Question: I have a node.js app Using express and 3 layers (controllers, api and models).
The controller asks the API layer to post, edit or add objects (promise styled). The API validates and executes the request (using the model layer (mongoose)). the controller must tells the client whether his request has been accepted or not by rendering error page or flash messages.
Here is a small chart showing the main structure.

Here is a piece of example:
'''
Controller:
exports.doEdit = function(req, res) {
var args;
args = req.body;
return app.api.mods.edit(req.getUserId(), req.params.id, args.name, args.value).then(function(status) {
return res.send(200, "Saved!");
}).fail(function(err) {
return res.send(400, err.message);
});
};
API Layer:
/*
Edit a mod
@param userid the current logged user id
@param slug the slug of the mod
@param field the field to be edited
@param value the new value
@permission mod:edit
*/
exports.edit = (function(userid, slug, field, value, callback) {
return canThis(userid, "mod", "browse").then(function(can) {
var Mod;
Mod = mongoose.model("Mod");
return Mod.findOne({
slug: slug
}, function(err, mod) {
if (can === false && mod._id !== userid) {
return callback(new Error("unauthorized"));
}
if (err || !mod) {
if (err) {
console.log(err);
}
return callback(new Error("Please try again"));
}
mod[field] = value;
mod.save();
return callback("ok");
});
});
}).toPromise(this);
'''
I thought of adding a JSON object like that
'''
{
status: "error",
code: "404",
id: "not_found",
message: "Not found"
}
'''
The whole project can be seen here : <URL>
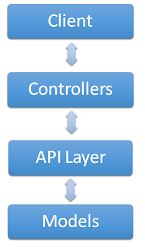
Answer: If i understand you right, you're asking about how to propagate the error to the client with enough information.
first of all, javascript is dynamic, so you could just add the properties you need to your Error instance before passing it to the callback/response.
'''
if (can === false && mod._id !== userid) {
var error = new Error("unauthorized")
error.code = 401
error.id = "not_authorized"
return callback(error);
}
'''
Don't forget that in the matter of separation of concerns, every layer has it's own semantics and it has to encapsulate the lower layers. This is also true for error handling. Sometimes it is suitable to let the error just bubble up, but in most of the time this is bad, or at least bad user experience. So at least in the Controller you should transform any error bubbling up here to user/client-friendly http error codes. For this you have to think about what does an error mean to the upper next layer.
so the code like 'res.send(404, err.message)' is easy, but not very helpful. If you really want to do a good error handling then you have to do a step further and do some matching here. In static typed languages like Java you can do matching on Type. For JS this is possible too (with instanceof), but this is not very reliable. But you could use every other property or introduce own property with well defined error types.
'''
var error = new Error("Some lengthy message for humans, who are reading log files")
error.errType = require('./errorTypes').NOT_AUTORIZED
callback(error)
'''
and in the api user code
'''
if(err){
if(err.errType === errorTypes.NOT_AUTHORIZED)
return res.send(401, "Wrong credentials")
}
'''
you could, to reduce code duplicates, extract the error matching into an own module or a simple function, which maps internal types to external.
so this is simple (not the same as easy, easy depends on your context), and it is clean in the sense of callback style code. same is valid for promise based apis, only there you have error propagation and separation of resolve and reject control flows.
What i do not cover are things like Node.js domains (since they are not easy to use with express) and Zone.js stuff. This things might bring another tool-chains for error handling, but in the essence it's still the same. You have to transform errors somewhere.